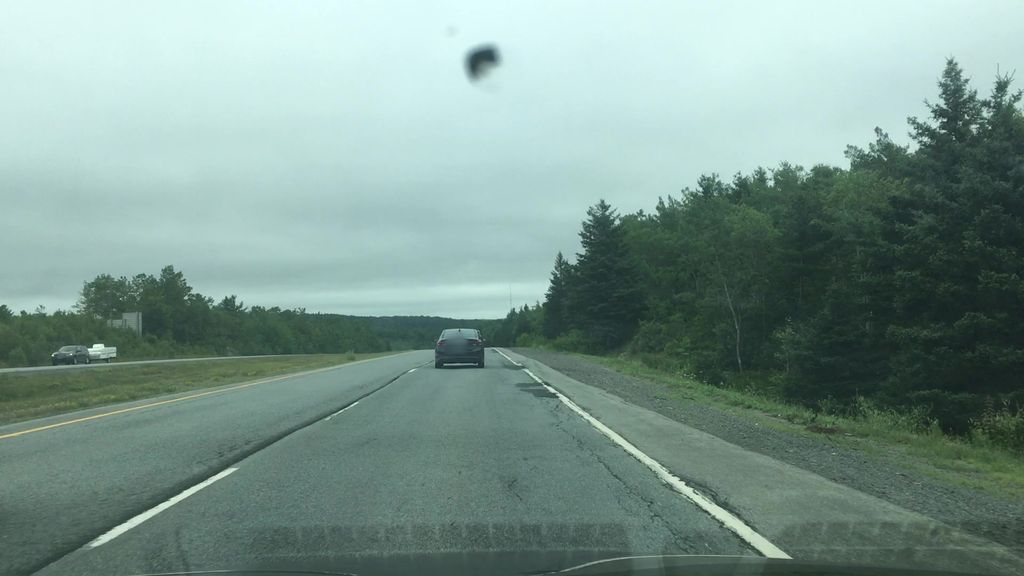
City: halifax